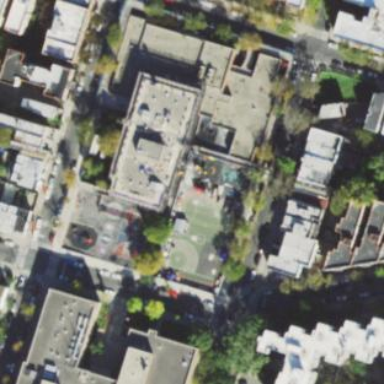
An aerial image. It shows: Asphalt schoolyard.